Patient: sex F, age 58
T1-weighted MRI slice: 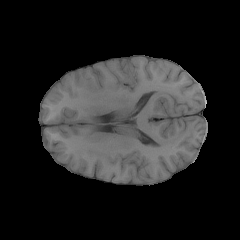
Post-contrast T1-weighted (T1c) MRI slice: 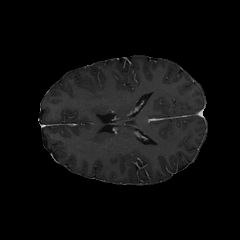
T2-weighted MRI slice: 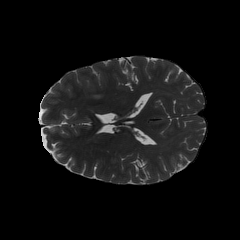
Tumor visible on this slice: yes
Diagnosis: Glioblastoma, IDH-wildtype
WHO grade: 4